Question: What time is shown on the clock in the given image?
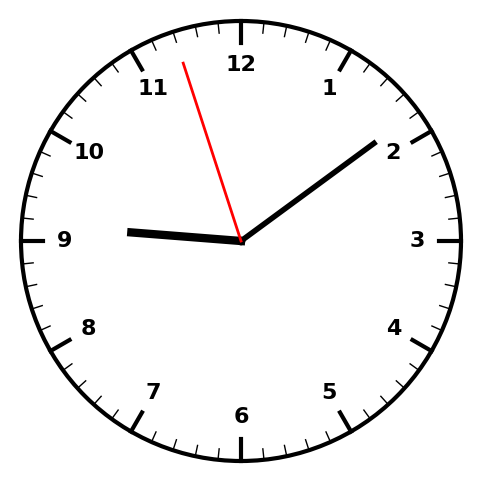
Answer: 09:08:57